Interaction volume radius: 5 \u00c5
Interaction volume height: 20 \u00c5
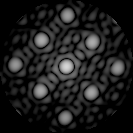
Disorder parameter: 0.1052